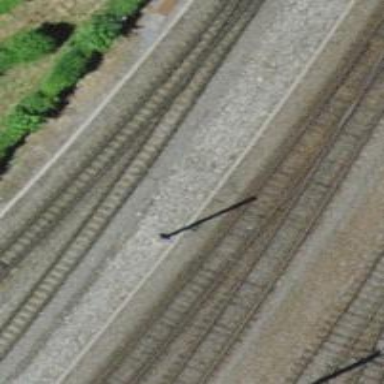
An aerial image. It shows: Narrow-gauge railway with electrified contact line.